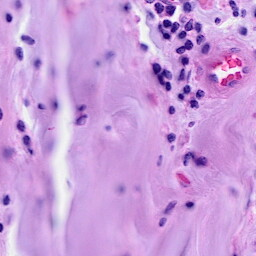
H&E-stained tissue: Breast